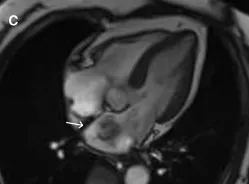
Preoperative echocardiography, coronary CTA, and cardiac MRI. (C) LGE imaging depicted a spherical mass having a size of approximately 2.5 cm x 2.6 cm x 2.7 cm in the left atrium, with an abnormal signal showing a clear edge and patchy and uneven delayed enhancement.
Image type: radiology (mri)